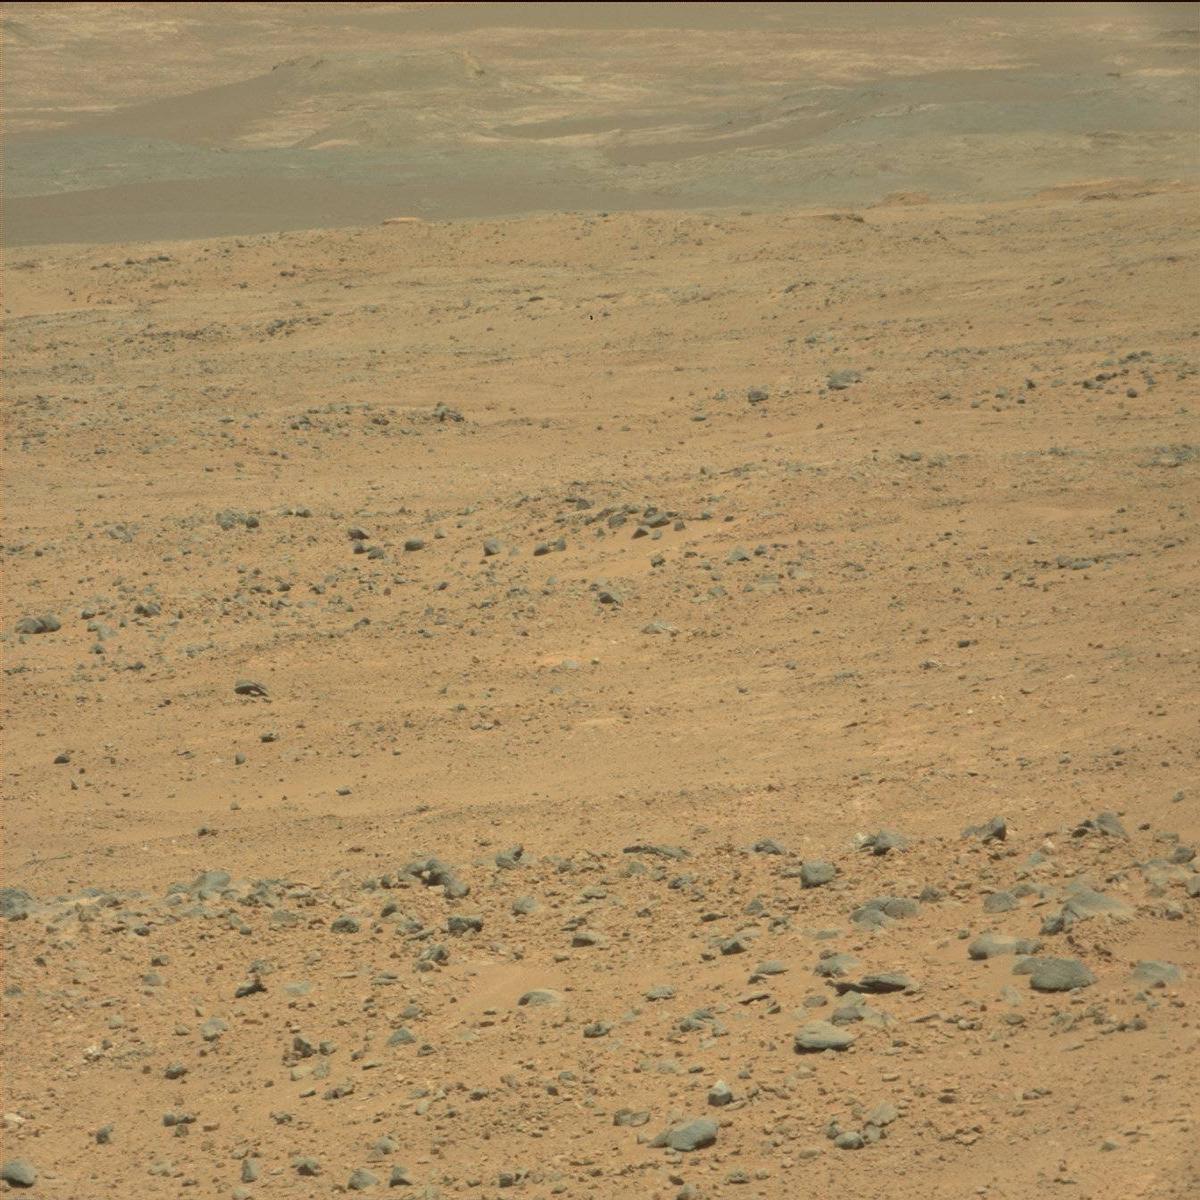
Terrain classes present: Bedrock, Ridge, Sand / Soil